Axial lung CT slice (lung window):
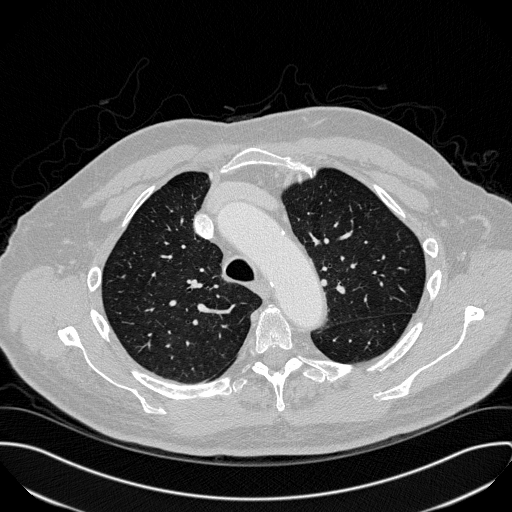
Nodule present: no